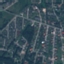
Land use / land cover: Residential